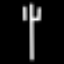
Label: fork